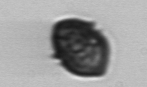
Label: Kryptoperidinium_triquetrum